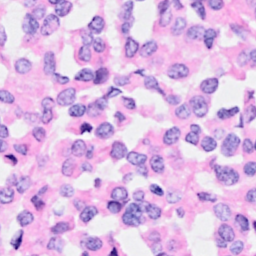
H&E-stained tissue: Breast